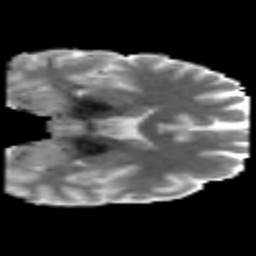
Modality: MD
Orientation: coronal
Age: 35
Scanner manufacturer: philips
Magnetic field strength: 3 T
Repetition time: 8.6 s
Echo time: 0.127 s